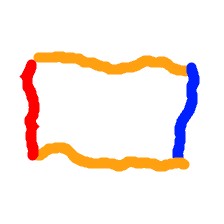
Shape: rectangle